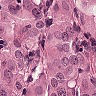
Metastatic tissue present: yes